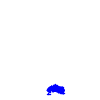
Particle: electron